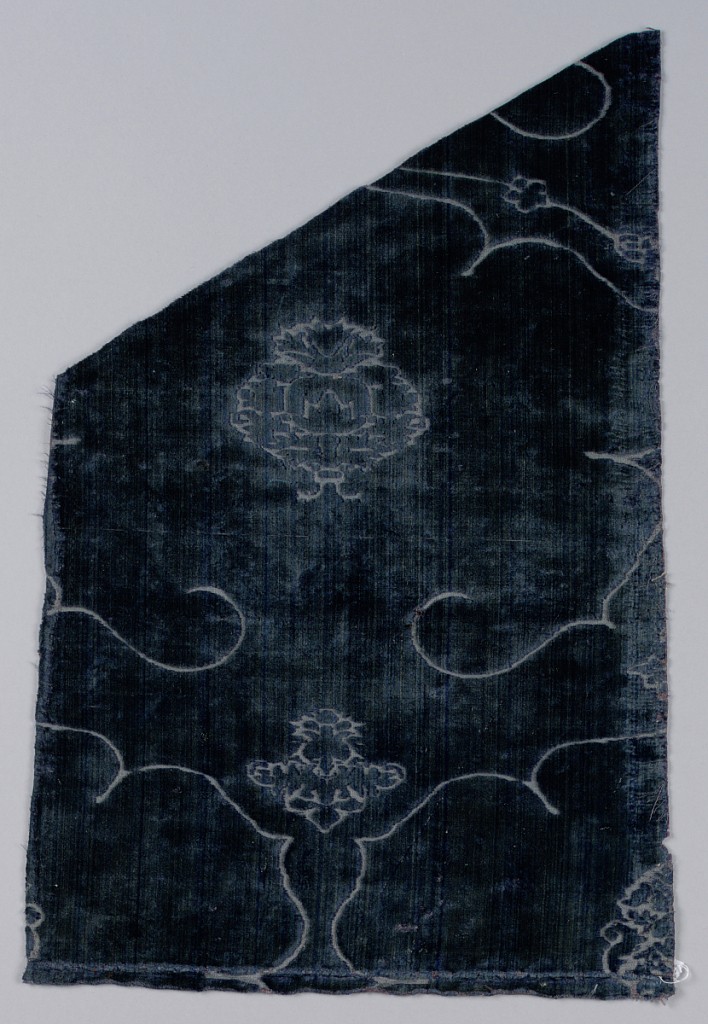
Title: Fragment
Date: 15th century
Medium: silk Technique: supplementary warp pile in a 4&1 satin foundation (velvet)
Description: Blue voided velvet of the ferronerie type with design based on the pomegranate motif.